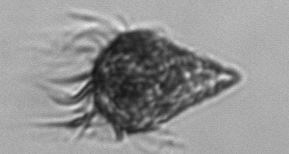
Label: Strombidium_wulffi